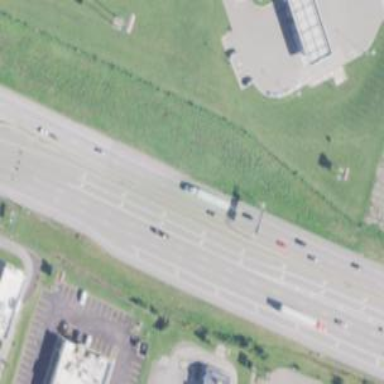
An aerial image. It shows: This image shows trunk highway that functions as expressway.